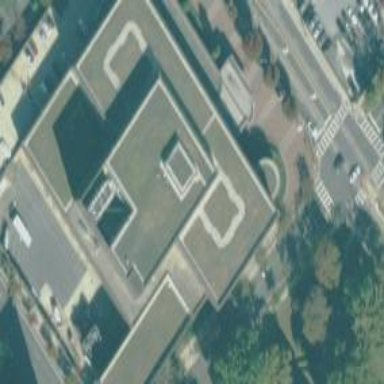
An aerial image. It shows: Bank building.